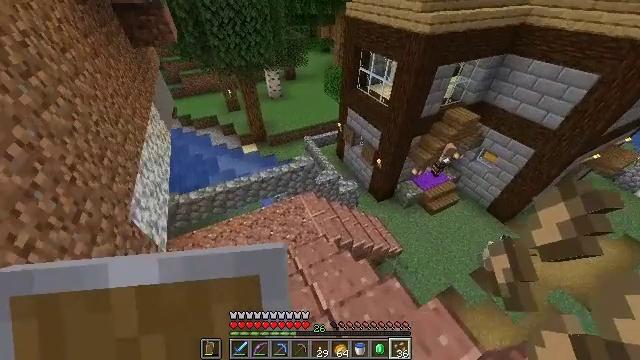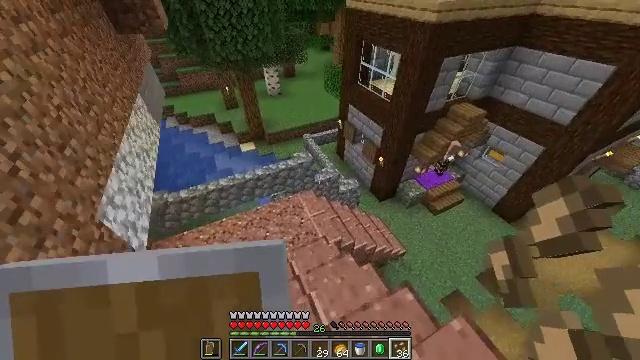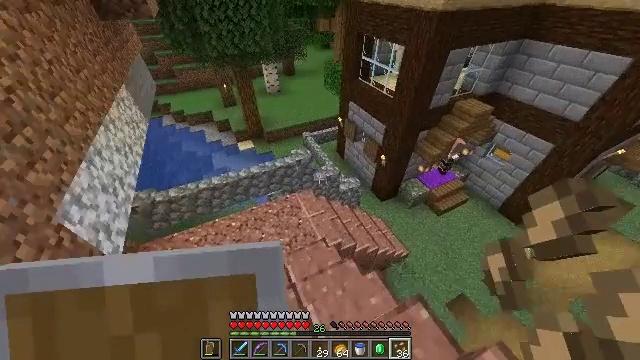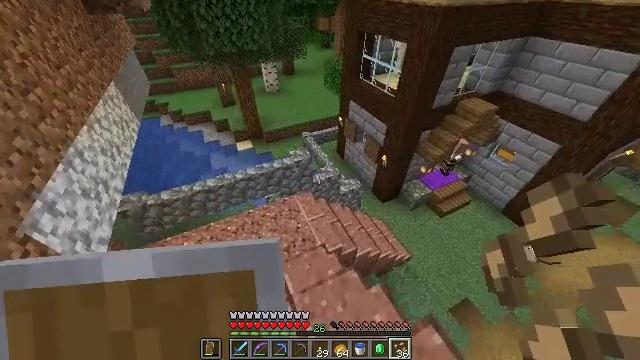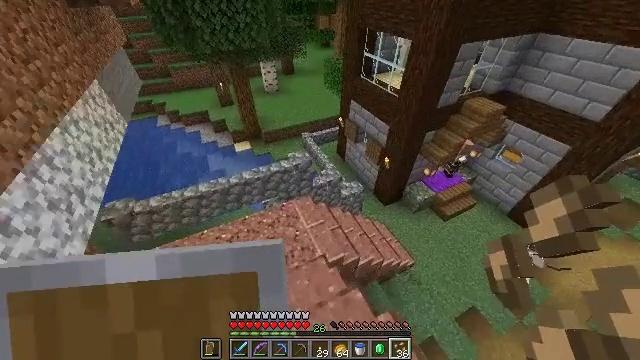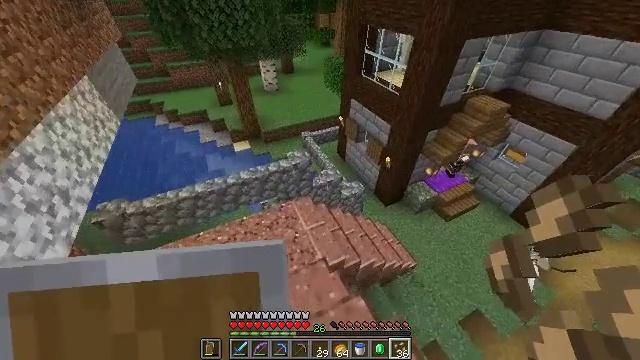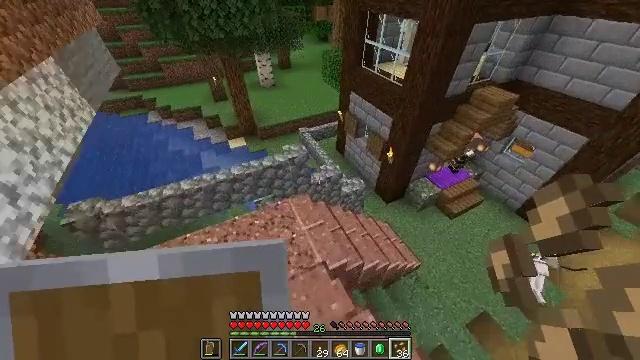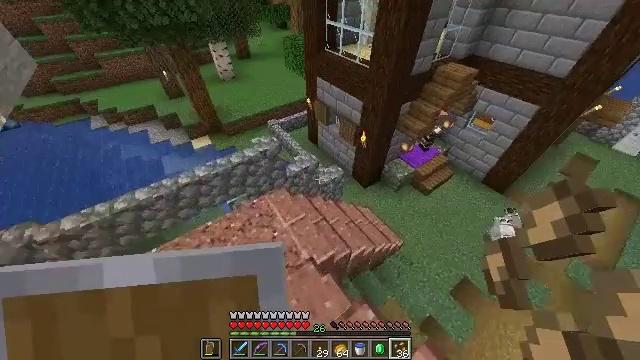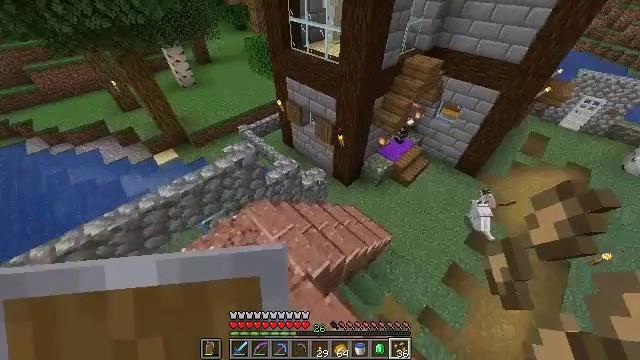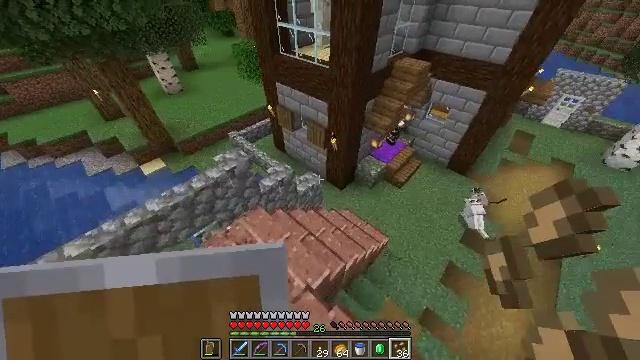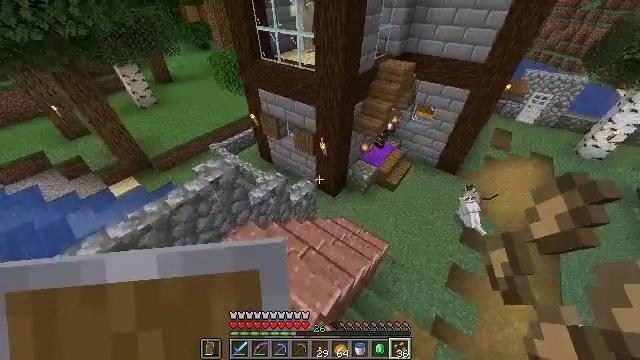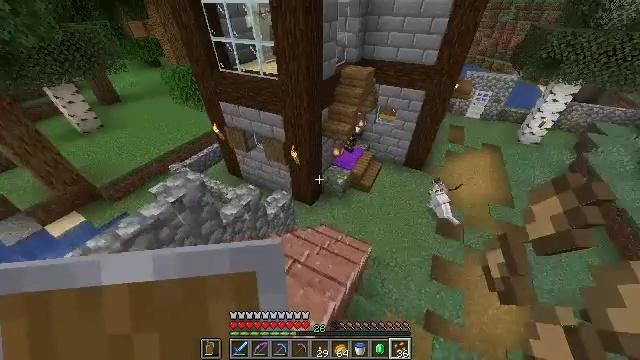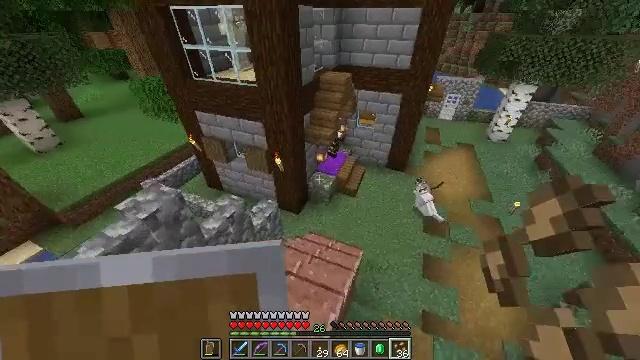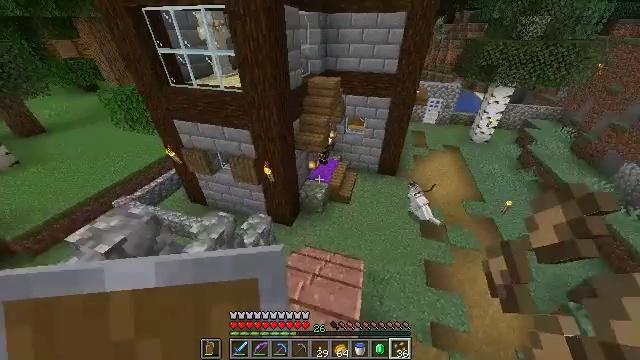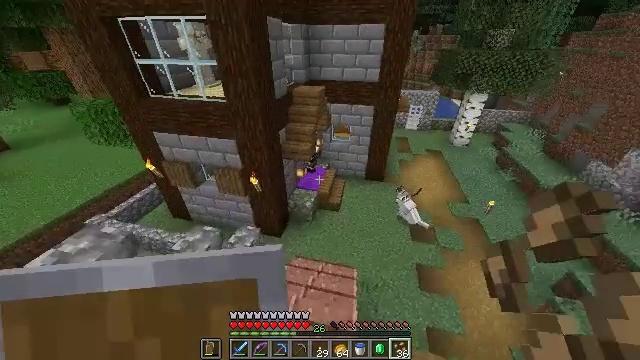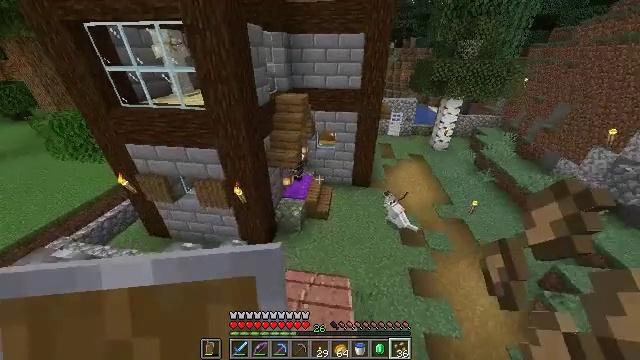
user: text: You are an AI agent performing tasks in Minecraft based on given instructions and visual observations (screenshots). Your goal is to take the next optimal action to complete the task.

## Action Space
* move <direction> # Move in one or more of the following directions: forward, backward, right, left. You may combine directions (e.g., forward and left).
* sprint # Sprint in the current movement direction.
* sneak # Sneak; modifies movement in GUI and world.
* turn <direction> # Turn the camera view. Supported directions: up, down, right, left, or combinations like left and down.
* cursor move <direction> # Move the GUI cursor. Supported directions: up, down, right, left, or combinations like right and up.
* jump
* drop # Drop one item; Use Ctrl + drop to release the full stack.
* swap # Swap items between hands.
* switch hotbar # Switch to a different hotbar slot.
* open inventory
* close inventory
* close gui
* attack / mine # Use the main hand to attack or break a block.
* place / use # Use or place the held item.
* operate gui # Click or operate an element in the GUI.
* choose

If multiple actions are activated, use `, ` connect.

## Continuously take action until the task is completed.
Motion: motion action
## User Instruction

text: Mine the barrel to retrieve its items.
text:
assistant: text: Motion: move forward
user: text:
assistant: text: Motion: move forward
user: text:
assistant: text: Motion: move forward
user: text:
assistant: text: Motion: move forward
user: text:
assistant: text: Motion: move forward
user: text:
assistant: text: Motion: move forward and move left
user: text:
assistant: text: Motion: move forward and move left, turn right and down
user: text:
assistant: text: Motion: move forward and move left, turn right
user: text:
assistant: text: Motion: move forward and move left, turn right
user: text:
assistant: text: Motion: move forward and move left, turn right and up
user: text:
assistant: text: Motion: move forward, turn right and up
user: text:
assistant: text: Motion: move forward, turn right and up
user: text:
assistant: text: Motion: move forward, turn right and up
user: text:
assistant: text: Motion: move forward, turn right and up
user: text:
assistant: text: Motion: move forward, turn right and up
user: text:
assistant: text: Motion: move forward, turn right and up
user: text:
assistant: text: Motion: move forward
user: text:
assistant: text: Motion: move forward
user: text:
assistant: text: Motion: move forward
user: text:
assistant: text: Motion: move forward, sprint
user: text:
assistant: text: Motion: move forward, sprint
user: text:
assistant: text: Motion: move forward, sprint
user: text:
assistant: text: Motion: move forward
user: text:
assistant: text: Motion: move forward, turn right
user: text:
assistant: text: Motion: move forward, turn right
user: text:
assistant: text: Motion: move forward
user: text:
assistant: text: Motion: move forward
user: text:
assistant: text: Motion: move forward, turn right and up
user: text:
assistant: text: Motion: move forward, turn up
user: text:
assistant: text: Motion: move forward, turn up